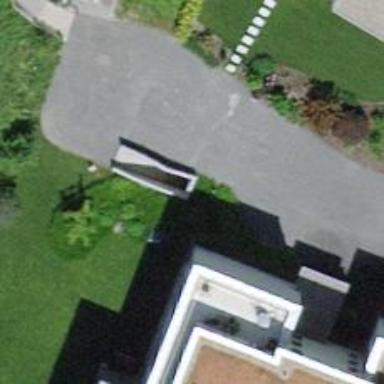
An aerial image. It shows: Set of concrete steps.